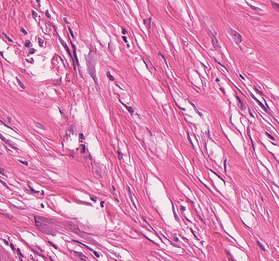
Tumor epithelial tissue: no
Tumor-associated stroma tissue: yes
Normal tissue: no